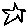
Label: star